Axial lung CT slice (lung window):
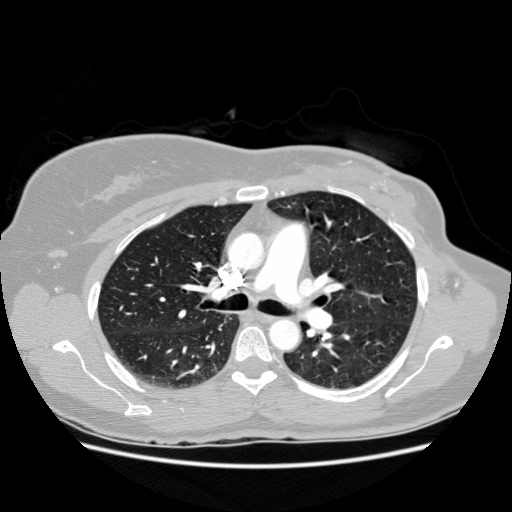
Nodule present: no